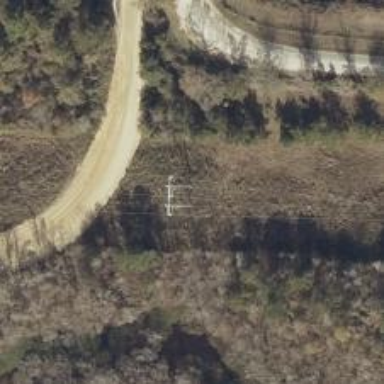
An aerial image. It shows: H-frame designed tower for power lines.